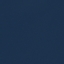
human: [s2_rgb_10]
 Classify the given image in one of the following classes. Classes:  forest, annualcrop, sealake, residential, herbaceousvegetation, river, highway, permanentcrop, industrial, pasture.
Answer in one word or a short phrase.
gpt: SeaLake